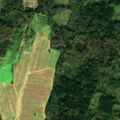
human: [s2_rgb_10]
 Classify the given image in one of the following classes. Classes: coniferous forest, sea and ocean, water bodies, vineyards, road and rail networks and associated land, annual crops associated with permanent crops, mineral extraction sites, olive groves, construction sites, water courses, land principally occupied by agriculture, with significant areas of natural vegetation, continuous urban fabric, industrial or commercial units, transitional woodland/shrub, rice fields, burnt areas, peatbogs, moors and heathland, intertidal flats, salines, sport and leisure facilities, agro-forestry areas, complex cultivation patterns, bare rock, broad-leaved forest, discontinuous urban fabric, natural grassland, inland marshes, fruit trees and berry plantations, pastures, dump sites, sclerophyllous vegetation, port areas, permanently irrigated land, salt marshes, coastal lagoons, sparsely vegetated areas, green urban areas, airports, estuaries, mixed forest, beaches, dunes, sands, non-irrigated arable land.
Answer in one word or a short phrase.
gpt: non-irrigated arable land, coniferous forest, mixed forest, transitional woodland/shrub